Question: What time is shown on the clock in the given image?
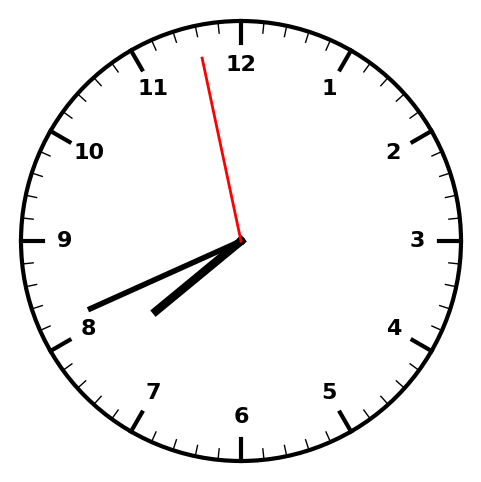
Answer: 07:40:58